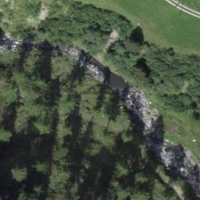
EUNIS habitat code: 43
Species observed at this site:
Melitaea diamina
Sambucus racemosa